Question: I have a table called 'Leaves' which has 'Employee ID', 'Leave Type' and 'Date'. For example, If an employee with ID = 1234 applies for a sick leave from 1-June-2014 to 5-June-2014, this will be stored in Leave tables day by day, means that the following records will be added:
1234 sick leave 1-June-2014
1234 sick leave 2-June-2014
1234 sick leave 3-June-2014
1234 sick leave 4-June-2014
1234 sick leave 5-June-2014
This is considered as one case. To clarify what I mean by the case: The total cases is how many leave request had been applied... for example:

What I need is to get the following information by SQL statement (I should determine a period: 1-January-2014 to 30-December-2014, for example):
Sick leave cases: 2
Escort leave cases: 2
Study leave cases: 1
I am using PostgreSQL 9.2.
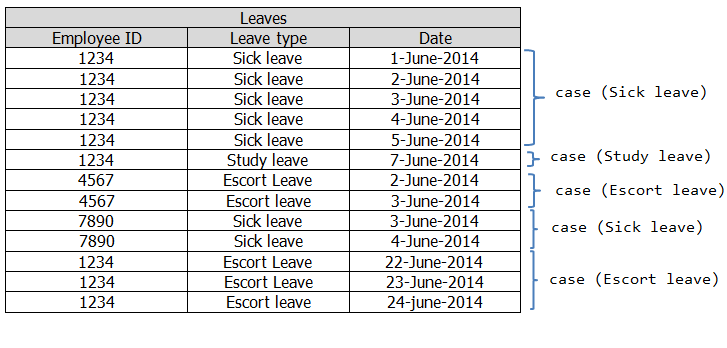
Answer: This design is a bit strange, because of these daily rows, if the same person will have several escort leaves, then you have to figure out different cases.
For this certain case you can use something like this
'''
SELECT COUNT(*), leavetype
FROM (
SELECT leavetype
FROM Leaves
GROUP BY employee_id, leavetype
)
GROUP BY leavetype;
'''
My suggestion is to use case_start and case_end dates for one case row.